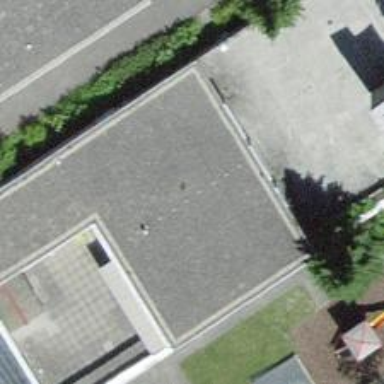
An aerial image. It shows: Kindergarten.